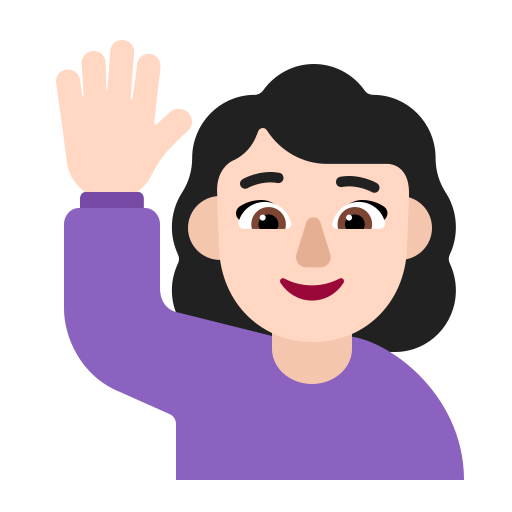
woman raising hand flat light